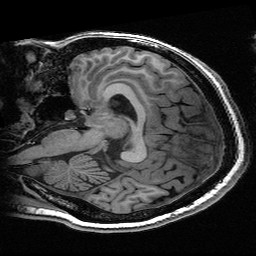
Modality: T1w
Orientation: sagittal
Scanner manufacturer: ge
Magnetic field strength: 3 T
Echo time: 0.00318 s